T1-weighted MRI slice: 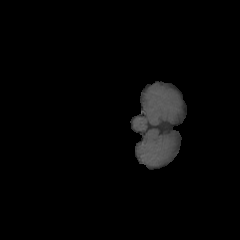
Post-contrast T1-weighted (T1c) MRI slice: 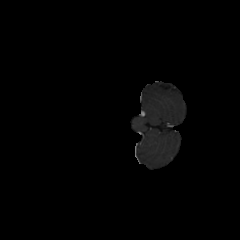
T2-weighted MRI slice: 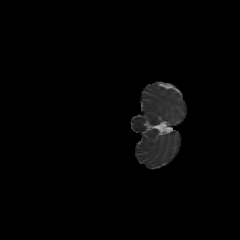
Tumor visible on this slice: no